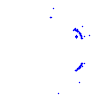
Particle: proton